Question: I'm now trying to install the SDK in Eclipse but it gives me the following Screen

Does anyone know why and how to solve this issue?
Thanks in advance.
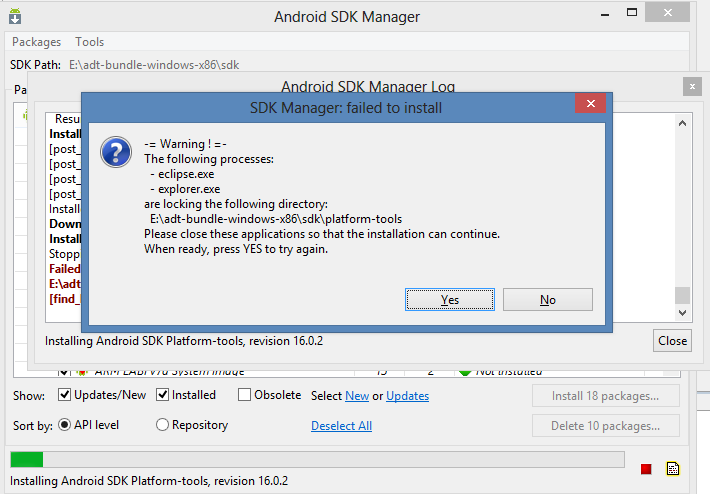
Answer: Close Eclipse and Explorer (probably the directory explorer) and click Yes.